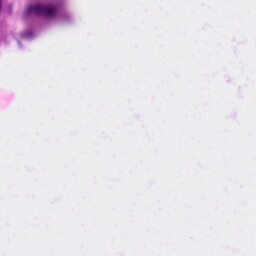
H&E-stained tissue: Skin